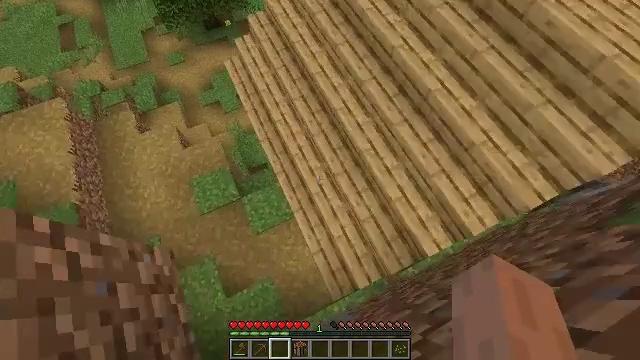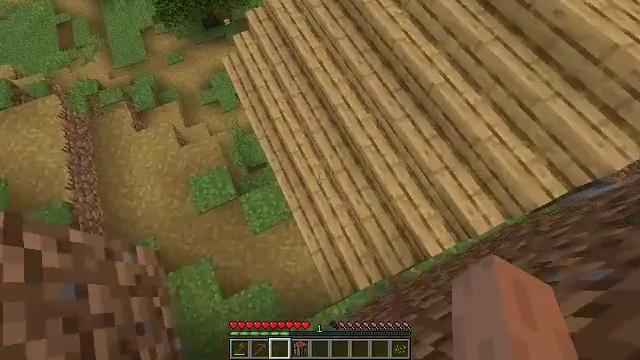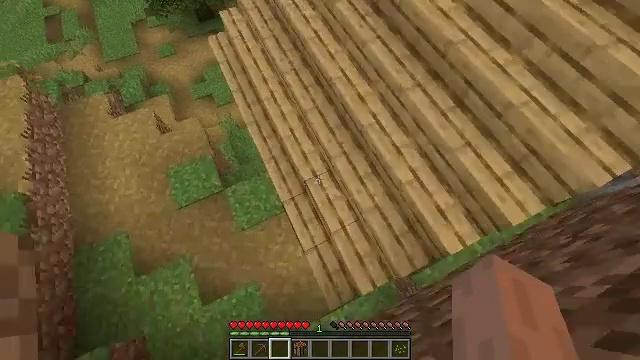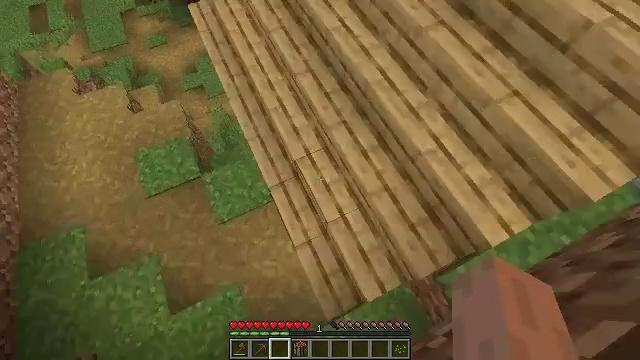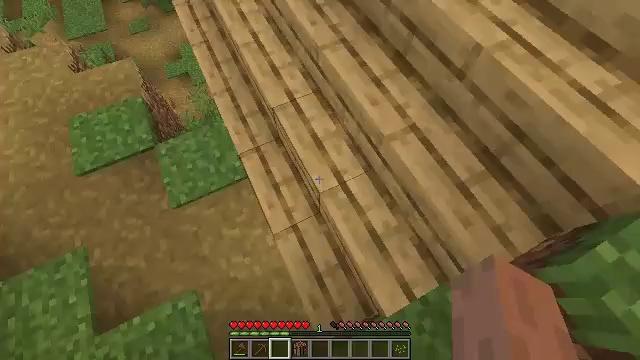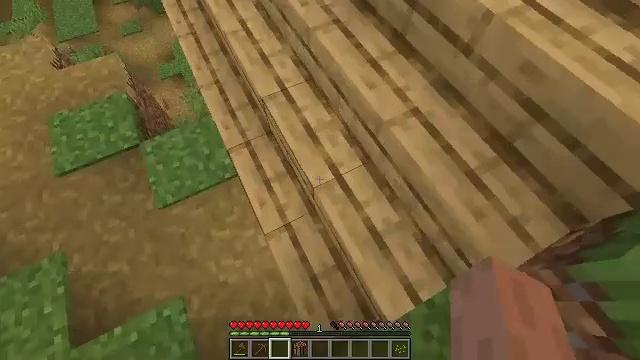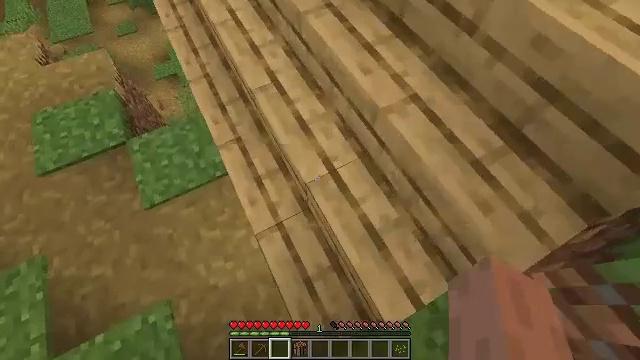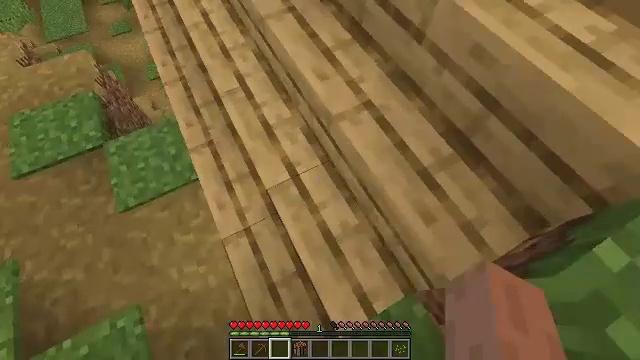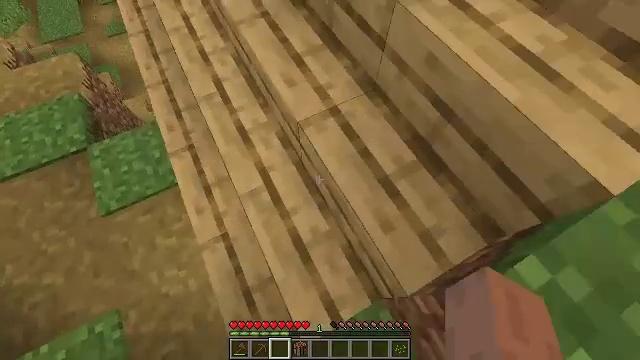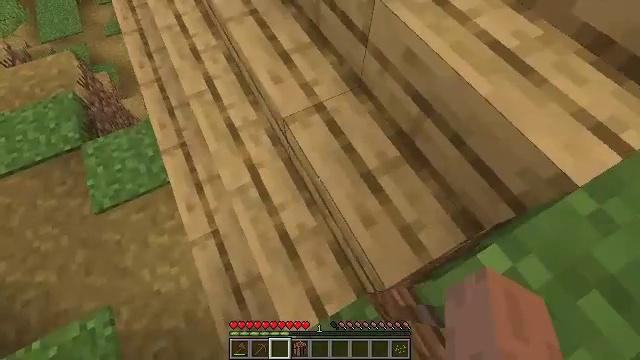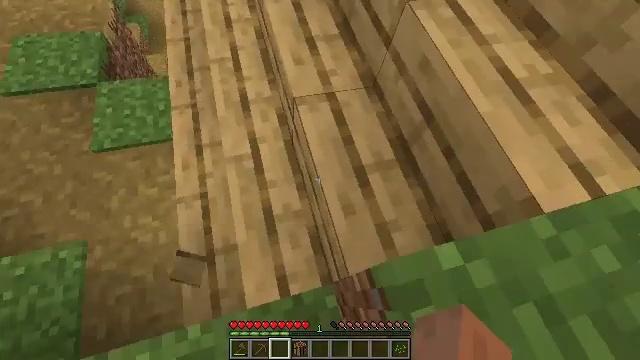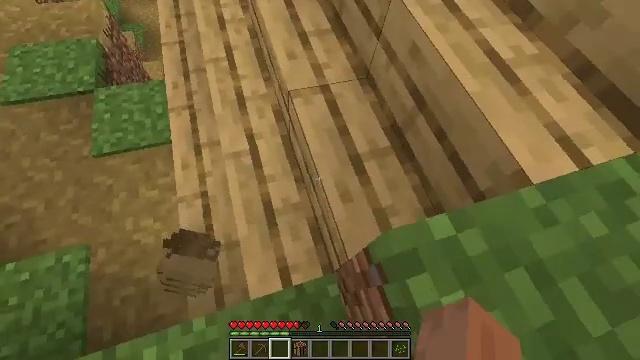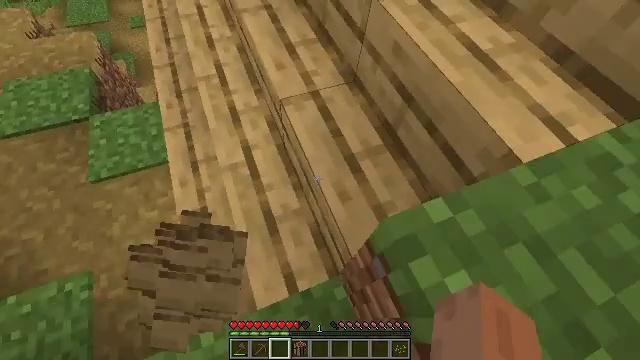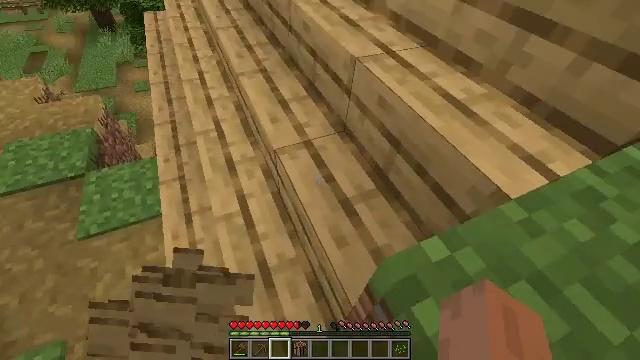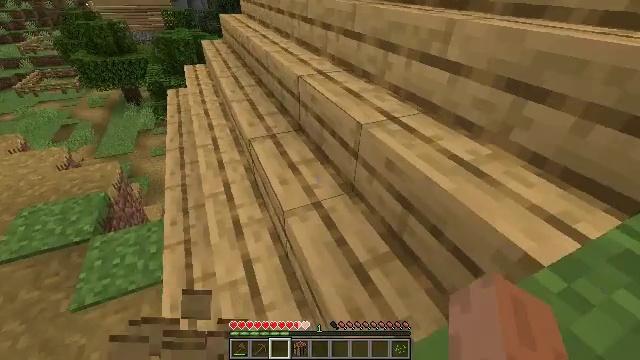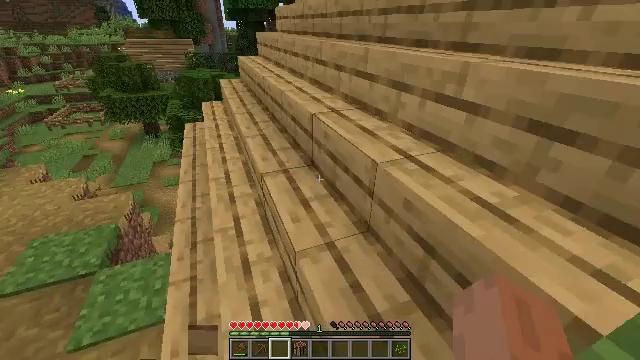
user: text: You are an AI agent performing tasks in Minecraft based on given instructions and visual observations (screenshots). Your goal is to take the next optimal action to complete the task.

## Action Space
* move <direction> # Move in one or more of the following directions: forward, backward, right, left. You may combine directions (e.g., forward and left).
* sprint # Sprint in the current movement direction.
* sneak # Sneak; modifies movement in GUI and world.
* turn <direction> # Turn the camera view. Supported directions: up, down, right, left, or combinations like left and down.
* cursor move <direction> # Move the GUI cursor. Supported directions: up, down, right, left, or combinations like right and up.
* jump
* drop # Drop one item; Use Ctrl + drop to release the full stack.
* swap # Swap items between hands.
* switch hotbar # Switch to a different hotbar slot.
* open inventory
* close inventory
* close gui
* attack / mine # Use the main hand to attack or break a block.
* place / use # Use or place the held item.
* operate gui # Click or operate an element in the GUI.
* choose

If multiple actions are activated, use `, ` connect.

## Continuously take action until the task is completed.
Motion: motion action
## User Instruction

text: Drop a mutton.
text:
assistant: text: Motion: move right
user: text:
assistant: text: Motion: no_op
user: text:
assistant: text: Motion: no_op
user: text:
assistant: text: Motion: no_op
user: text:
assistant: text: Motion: turn right
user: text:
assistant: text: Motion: move right
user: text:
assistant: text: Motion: move right
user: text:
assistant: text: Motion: move right
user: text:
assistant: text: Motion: move right
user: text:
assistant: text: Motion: move right
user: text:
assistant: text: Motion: move right
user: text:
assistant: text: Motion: turn up
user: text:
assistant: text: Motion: turn up
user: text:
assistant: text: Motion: move forward, turn left and up
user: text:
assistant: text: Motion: move forward, turn left and up
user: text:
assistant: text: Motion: move forward, turn up
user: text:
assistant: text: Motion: move forward
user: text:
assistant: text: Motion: move forward
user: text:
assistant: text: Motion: move forward
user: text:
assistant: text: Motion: move forward
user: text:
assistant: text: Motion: move forward
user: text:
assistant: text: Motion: move forward, turn left
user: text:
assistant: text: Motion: move forward, turn left
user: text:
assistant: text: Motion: move forward, turn left and up
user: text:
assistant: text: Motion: move forward, turn left
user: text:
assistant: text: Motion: move forward, turn left
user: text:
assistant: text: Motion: move forward, turn left and down
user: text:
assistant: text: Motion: move forward, turn left and down
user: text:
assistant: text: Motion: move forward, turn left and down
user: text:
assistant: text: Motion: move forward, turn left and down